Aerial crown-view tile of a tropical tree (Barro Colorado Island, Panama), acquired 20241216:
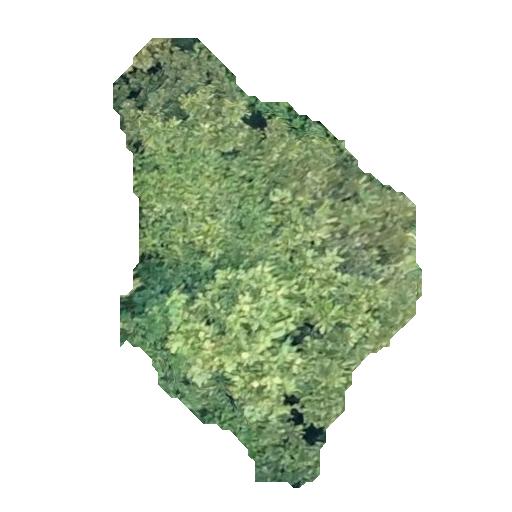
Species: Dipteryx oleifera
GBIF accepted scientific name: Dipteryx oleifera
Crown area: 125.928 m²